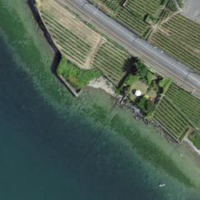
EUNIS habitat code: 14
Species observed at this site:
Chroicocephalus ridibundus
Phalacrocorax carbo
Aythya fuligula
Podiceps cristatus
Cygnus olor
Fulica atra